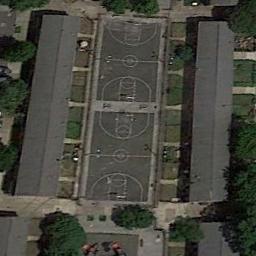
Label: basketball_court